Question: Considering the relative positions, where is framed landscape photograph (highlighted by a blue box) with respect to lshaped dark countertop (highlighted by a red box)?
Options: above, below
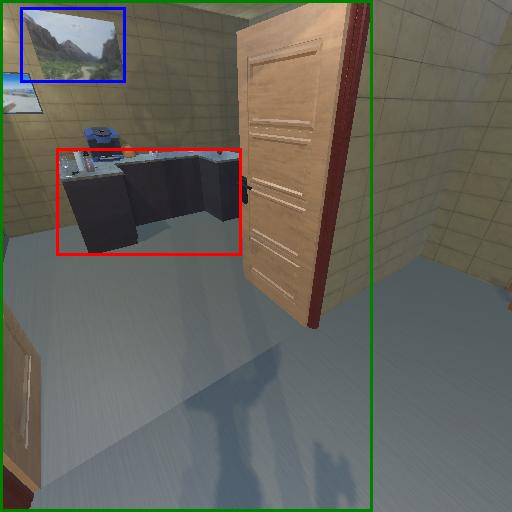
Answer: above